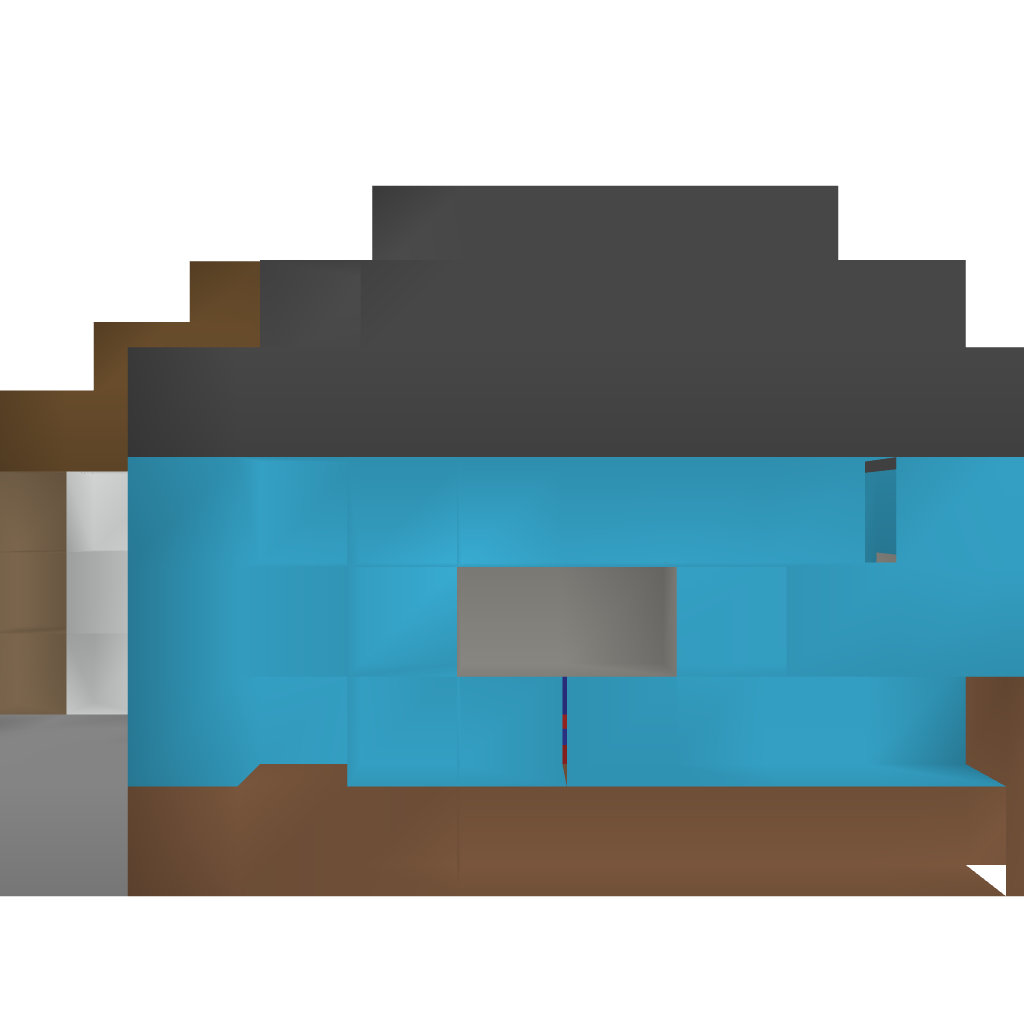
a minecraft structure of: Kleine Hütte